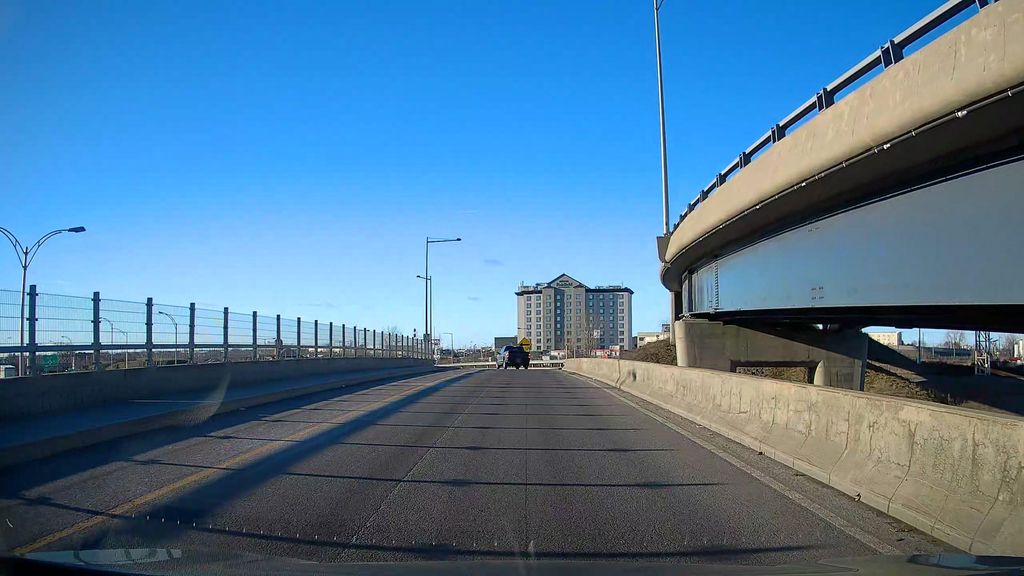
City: montreal